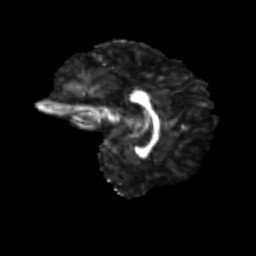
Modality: FA
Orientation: sagittal
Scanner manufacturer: siemens
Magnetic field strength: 3 T
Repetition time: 9.2 s
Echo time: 0.084 s